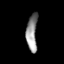
Tissue: lung
Cell type: T cells
Senescence score: 0.1795
Nuclear area (px): 399
Mean DAPI intensity: 145.115